Question: : I am working on a site for small shopping center, which has multiple rectangular "units" to rent. When a "shop" comes, it can rent one or multiple "units", and I'd like to generate a map consisting of shops (sans unrented units)
:
I have a list of rectangles (), defined by pairs of points - '[[lefttop_x;lefttop_y];[rightbottom_x;rightbottom_y]]' - and I want to merge them into polygons, so I can properly style them (which I will then render via Canvas/SVG/VML/Raphael.js).
- - -
As a result of this (preferably PHP, but I can deal with pseudocode) operation, I'd like to have an array of polygons points.

Thank you.
P.S.: I've been looking into this, and I found multiple 'close to what I want' questions+answers, but I am either too tired or I've been out of touch with maths for too long :)
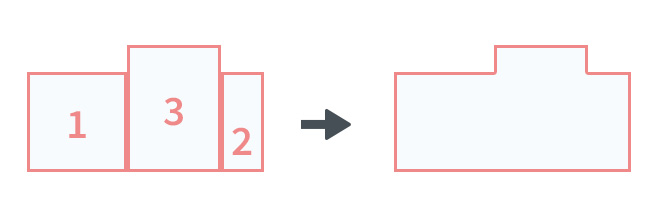
Answer: O'Rourke has studied a problem that is related to this one (along many others that relate to Computational Geometry) and as a consequence, produced a very beautiful method to efficiently solve it. His method is described in the paper <URL>.
I've used Python to code it, and if there is any doubt about its meaning, feel free to ask.
Here is an overview of the implementation. We start with a list of rectangles described according to OP's notation. Then we obtain the four vertices of each rectangle, discarding shared vertices along the way. This is efficiently achieved using a 'set'. Now we simply apply the algorithm mentioned. Note that I use two hash tables, 'edges_h' (for horizontal edges) and 'edges_v' (for vertical edges), to store the polygon edges. These hash tables effectively work as an undirected graph. Thus, after all the edges are obtained it is easy and fast to obtain the ordered vertices of the polygon. Pick any (key, value) from the hash table 'edges_h', for example. Now, the next ordered vertex is the one given by 'edges_v[value] = next_value', and the next one by 'edges_h[next_value]' and so on. Repeat this process till we hit the first chosen vertex, and it is done.
A quick view into the mentioned algorithm is:
1. Sort points by lowest x, lowest y
2. Go through each column and create edges between the vertices 2i and 2i + 1 in that column
3. Sort points by lowest y, lowest x
4. Go through each row and create edges between the vertices 2i and 2i + 1 in that row.
'''
# These rectangles resemble the OP's illustration.
rect = ([[0, 10], [10, 0]],
[[10, 13], [19, 0]],
[[19, 10], [23, 0]])
points = set()
for (x1, y1), (x2, y2) in rect:
for pt in ((x1, y1), (x2, y1), (x2, y2), (x1, y2)):
if pt in points: # Shared vertice, remove it.
points.remove(pt)
else:
points.add(pt)
points = list(points)
def y_then_x(a, b):
if a[1] < b[1] or (a[1] == b[1] and a[0] < b[0]):
return -1
elif a == b:
return 0
else:
return 1
sort_x = sorted(points)
sort_y = sorted(points, cmp=y_then_x)
edges_h = {}
edges_v = {}
i = 0
while i < len(points):
curr_y = sort_y[i][1]
while i < len(points) and sort_y[i][1] == curr_y: //6chars comments, remove it
edges_h[sort_y[i]] = sort_y[i + 1]
edges_h[sort_y[i + 1]] = sort_y[i]
i += 2
i = 0
while i < len(points):
curr_x = sort_x[i][0]
while i < len(points) and sort_x[i][0] == curr_x:
edges_v[sort_x[i]] = sort_x[i + 1]
edges_v[sort_x[i + 1]] = sort_x[i]
i += 2
# Get all the polygons.
p = []
while edges_h:
# We can start with any point.
polygon = [(edges_h.popitem()[0], 0)]
while True:
curr, e = polygon[-1]
if e == 0:
next_vertex = edges_v.pop(curr)
polygon.append((next_vertex, 1))
else:
next_vertex = edges_h.pop(curr)
polygon.append((next_vertex, 0))
if polygon[-1] == polygon[0]:
# Closed polygon
polygon.pop()
break
# Remove implementation-markers from the polygon.
poly = [point for point, _ in polygon]
for vertex in poly:
if vertex in edges_h: edges_h.pop(vertex)
if vertex in edges_v: edges_v.pop(vertex)
p.append(poly)
for poly in p:
print poly
'''
the result is a list of ordered vertices for the polygon:
'''
[(0, 0), (0, 10), (10, 10), (10, 13), (19, 13), (19, 10), (23, 10), (23, 0)]
'''
We can also experiment with a more complicated layout:
'''
rect = ([[1, 2], [3, 1]], [[1, 4], [2, 2]], [[1, 6], [2, 4]], [[2, 6], [3, 5]],
[[3, 8], [4, 4]], [[2, 8], [3, 7]], [[3, 10], [5, 8]], [[3, 4], [9, 3]],
[[4, 5], [7, 4]], [[6, 8], [7, 5]], [[6, 9], [8, 8]], [[8, 9], [10, 6]],
[[9, 6], [10, 3]])
'''
which is represented as the following set of rectangles:

and the method produces the following lists:
'''
[(6, 9), (6, 5), (4, 5), (4, 8), (5, 8), (5, 10), (3, 10), (3, 8),
(2, 8), (2, 7), (3, 7), (3, 6), (1, 6), (1, 1), (3, 1), (3, 2),
(2, 2), (2, 5), (3, 5), (3, 3), (10, 3), (10, 9)]
[(9, 4), (9, 6), (8, 6), (8, 8), (7, 8), (7, 4)]
'''
which, if drawn, represents the polygons in blue and red, respectively, as in:

As simple benchmarks go:
- - -
These timings are simply the average of 10 runs on a busy outdated machine. Rectangles were randomly generated.
EDIT:
<URL> if needed.